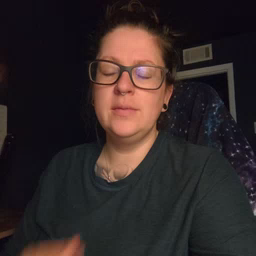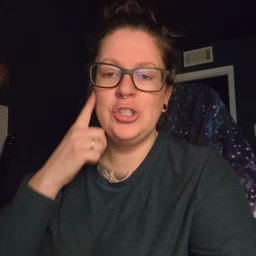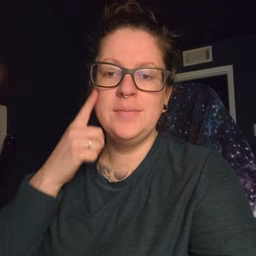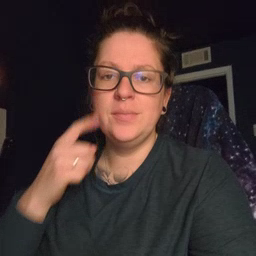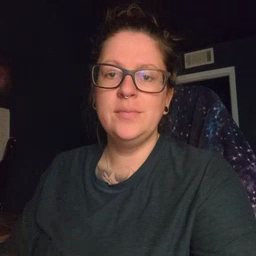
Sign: cheek